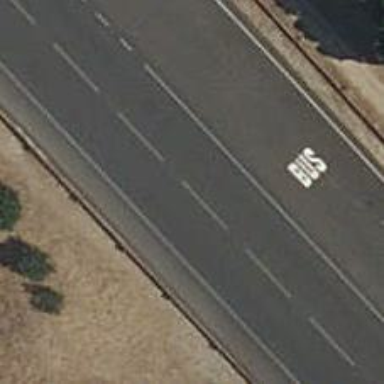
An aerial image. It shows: Public transport stop position.